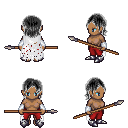
a pixel art fantasy rpg character, female body template, human, dark skin, white tattered cape, red pants, gray long bangs hairstyle, white cloth bracers, metal boots, spear, four views (front, back, left, right), 2x2 character sprite sheet, small pixel art, hard edges, no anti-aliasing